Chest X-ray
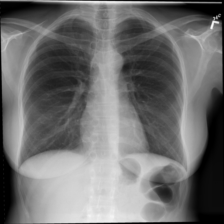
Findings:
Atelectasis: negative
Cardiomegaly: negative
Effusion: negative
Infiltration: negative
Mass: negative
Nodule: negative
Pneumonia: negative
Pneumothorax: negative
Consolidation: negative
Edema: negative
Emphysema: negative
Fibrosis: negative
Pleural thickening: negative
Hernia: negative